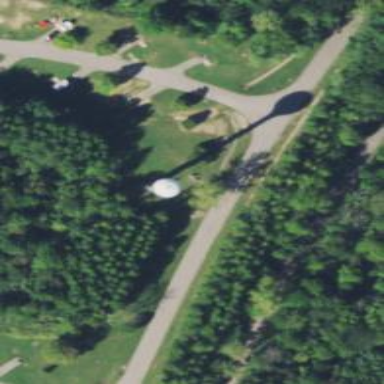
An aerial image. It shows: Water tower that is man-made.